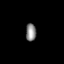
Tissue: lung
Cell type: Endothelial cells
Senescence score: 0.2099
Nuclear area (px): 178
Mean DAPI intensity: 138.056